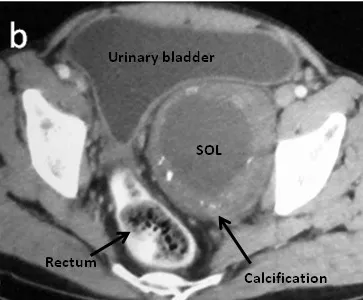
The bladder and the rectum were pushed to the right (b).
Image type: radiology (ct)